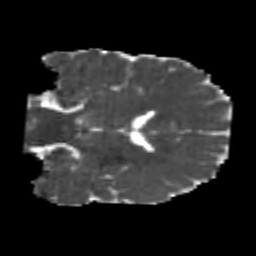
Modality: MD
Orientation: coronal
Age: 22
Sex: male
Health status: healthy
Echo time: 0.074 s